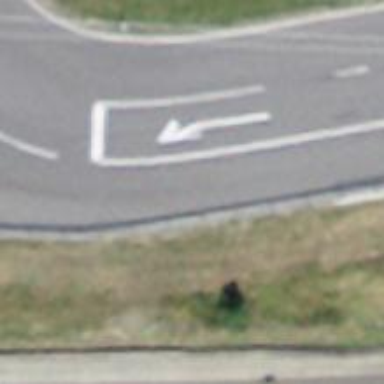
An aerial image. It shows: Primary road with asphalt surface.